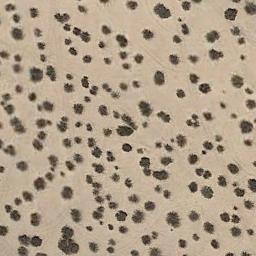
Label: chaparral